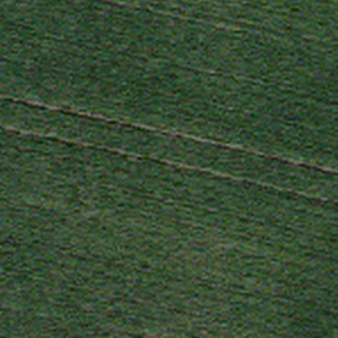
Label: other